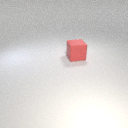
large red rubber cube